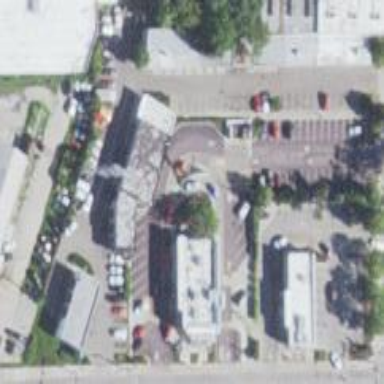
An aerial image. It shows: Retail area.